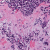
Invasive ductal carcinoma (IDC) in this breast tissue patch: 1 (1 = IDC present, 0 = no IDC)